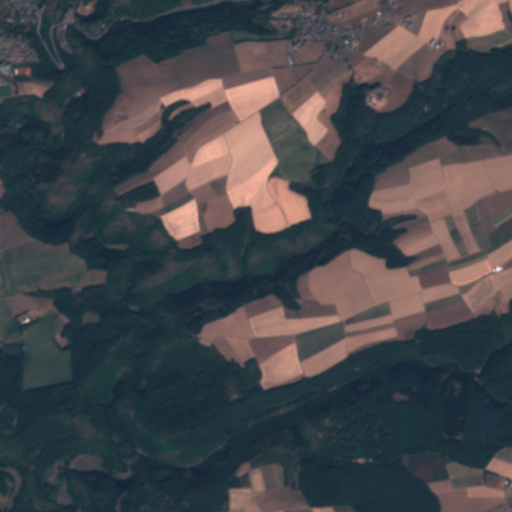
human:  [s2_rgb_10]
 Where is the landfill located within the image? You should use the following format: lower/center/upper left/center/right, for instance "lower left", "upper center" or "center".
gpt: The landfill is located in the upper center of the image.
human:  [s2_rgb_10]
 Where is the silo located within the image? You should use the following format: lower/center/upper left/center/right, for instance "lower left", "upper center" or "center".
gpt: The silo is located in the center left of the image.
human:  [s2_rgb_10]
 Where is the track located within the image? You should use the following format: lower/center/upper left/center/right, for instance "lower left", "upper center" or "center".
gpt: The track is located in the upper left of the image.
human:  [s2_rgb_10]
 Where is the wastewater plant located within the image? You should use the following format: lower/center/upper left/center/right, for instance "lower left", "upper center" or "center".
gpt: The wastewater plant is located in the upper left of the image.
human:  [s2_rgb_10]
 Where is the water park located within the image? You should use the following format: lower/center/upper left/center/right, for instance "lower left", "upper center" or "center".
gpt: The water park is located in the upper left of the image.
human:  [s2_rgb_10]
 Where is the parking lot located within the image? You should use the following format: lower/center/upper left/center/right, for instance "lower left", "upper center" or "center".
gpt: There is no parking lot in the image.